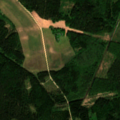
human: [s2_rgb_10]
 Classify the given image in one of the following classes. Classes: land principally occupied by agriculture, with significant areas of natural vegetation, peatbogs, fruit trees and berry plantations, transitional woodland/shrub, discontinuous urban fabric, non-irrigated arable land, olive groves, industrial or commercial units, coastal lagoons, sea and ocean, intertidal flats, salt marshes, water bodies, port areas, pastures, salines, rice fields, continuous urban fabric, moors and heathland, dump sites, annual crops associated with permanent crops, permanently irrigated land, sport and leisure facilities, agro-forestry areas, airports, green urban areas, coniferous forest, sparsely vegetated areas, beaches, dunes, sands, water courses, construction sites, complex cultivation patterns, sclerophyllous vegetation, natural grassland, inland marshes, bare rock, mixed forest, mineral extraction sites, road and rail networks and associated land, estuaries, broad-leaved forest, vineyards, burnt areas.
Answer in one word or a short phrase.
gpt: non-irrigated arable land, pastures, coniferous forest, mixed forest